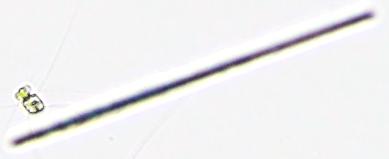
Label: Rhizosolenia